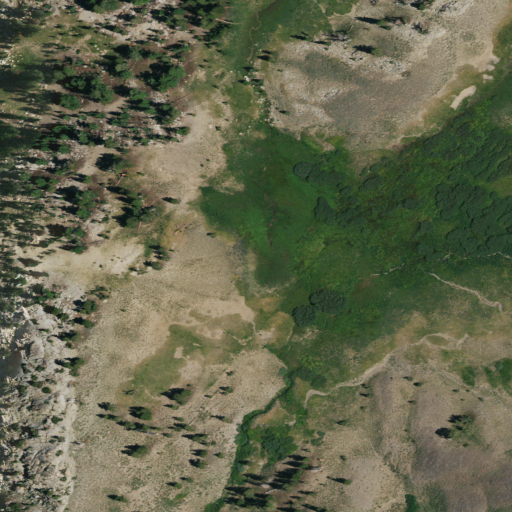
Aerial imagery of plain(s) in California named Willow Flat containing shrub and herbaceous wetlands